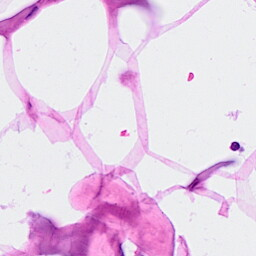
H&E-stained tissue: Breast